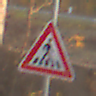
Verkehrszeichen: FussgaengerueberwegLinks
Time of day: SunriseSunset
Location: Roofed (Suburban)
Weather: Clear
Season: NotSpecified
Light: Natural